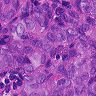
Metastatic tissue present: yes